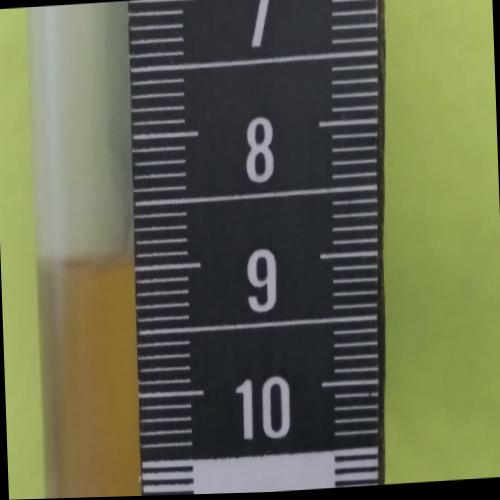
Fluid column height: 8.9 cm